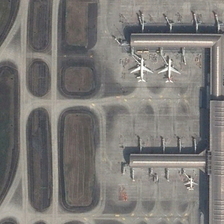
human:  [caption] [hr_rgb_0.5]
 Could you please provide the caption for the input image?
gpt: some planes are parked near a terminal in an airport .

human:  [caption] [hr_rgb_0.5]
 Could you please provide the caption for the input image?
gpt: some planes are parked near a terminal in an airport .

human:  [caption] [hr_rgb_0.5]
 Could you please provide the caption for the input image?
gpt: some planes are parked near a terminal in an airport .

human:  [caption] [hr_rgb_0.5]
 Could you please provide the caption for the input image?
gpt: some planes are parked near a terminal in an airport .

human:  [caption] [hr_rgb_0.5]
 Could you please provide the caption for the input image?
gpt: some planes are parked near a terminal in an airport .